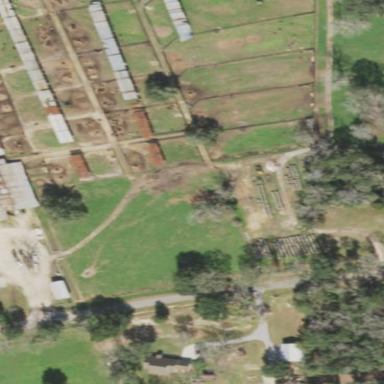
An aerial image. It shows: Feedlot within farmyard.